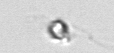
Label: flagellate